Question: i use 'D3DXCreateSphere' method to create sphere mesh. and i want to apply an earth texture on it. i calculate the texture coordinate in pixel shader with following code:
'''
sampler ShadeSampler = sampler_state
{
Texture = (ShadeTex);
AddressU = Mirror;
AddressV = Mirror;
MinFilter = LINEAR;
MagFilter = LINEAR;
MipFilter = LINEAR;
};
PS_OUTPUT PSMain(VS_OUTPUT input){
PS_OUTPUT output = (PS_OUTPUT)0;
vector uv;
uv.x = 0.5 + atan2(input.normal.z, input.normal.x) / piMul2;
uv.y = 0.5f - asin(input.normal.y) / pi;
vector b = tex2D(ShadeSampler, uv.xy);
output.diffuse = b * input.diffuse;
return output;
}
'''
i use 'D3DXCreateTextureFromFileEx' method to create the 'IDirect3DTexture9', but when i enable the mipmap capability by using 'D3DX_DEFAULT' value for the 'MipLevels' parameter, the render result goes a little wrong that there is always one pixel line at the seam. the picture below shows the problem, but when i disable the mipmap capability by using 'D3DX_FROM_FILE' value for the 'MipLevels' parameter, the line disappears. i don't know why this would happen, any advice?

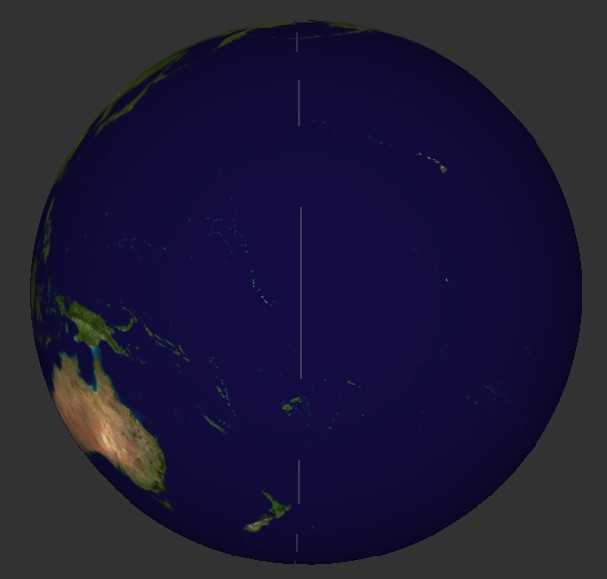
Answer: I had this problem before and it is caused, as you found out by the mipmapping. You're remapping the texture coordinates and at this line there is the seam from u = 1 to 0. This big jump is detected by the mipmapping algorithm and a very low mipmap is chosen, which causes the pixels to have a wrong color. The seam have a thickness of 2 pixels, because mipmapping is determined with the gradient function ddx and ddy of a 2x2 pixelblocks. When the seam is exactly in this block the error occurs.
I solved it by disabling the mipmapping for this geometry, but if you need it you could use the method 'tex2Dgrad' (<URL> in the shader and determine the miplevel by yourself.